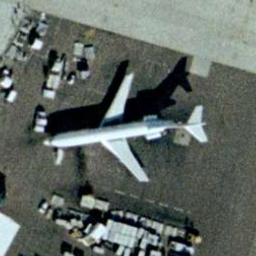
Label: airplane